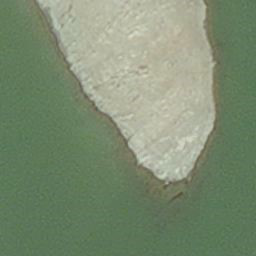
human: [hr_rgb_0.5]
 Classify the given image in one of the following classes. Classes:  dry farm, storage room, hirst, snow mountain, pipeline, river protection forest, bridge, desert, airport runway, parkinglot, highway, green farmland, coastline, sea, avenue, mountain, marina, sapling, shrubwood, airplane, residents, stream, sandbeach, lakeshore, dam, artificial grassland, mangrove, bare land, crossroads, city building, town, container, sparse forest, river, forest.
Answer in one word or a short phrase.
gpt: hirst